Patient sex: M
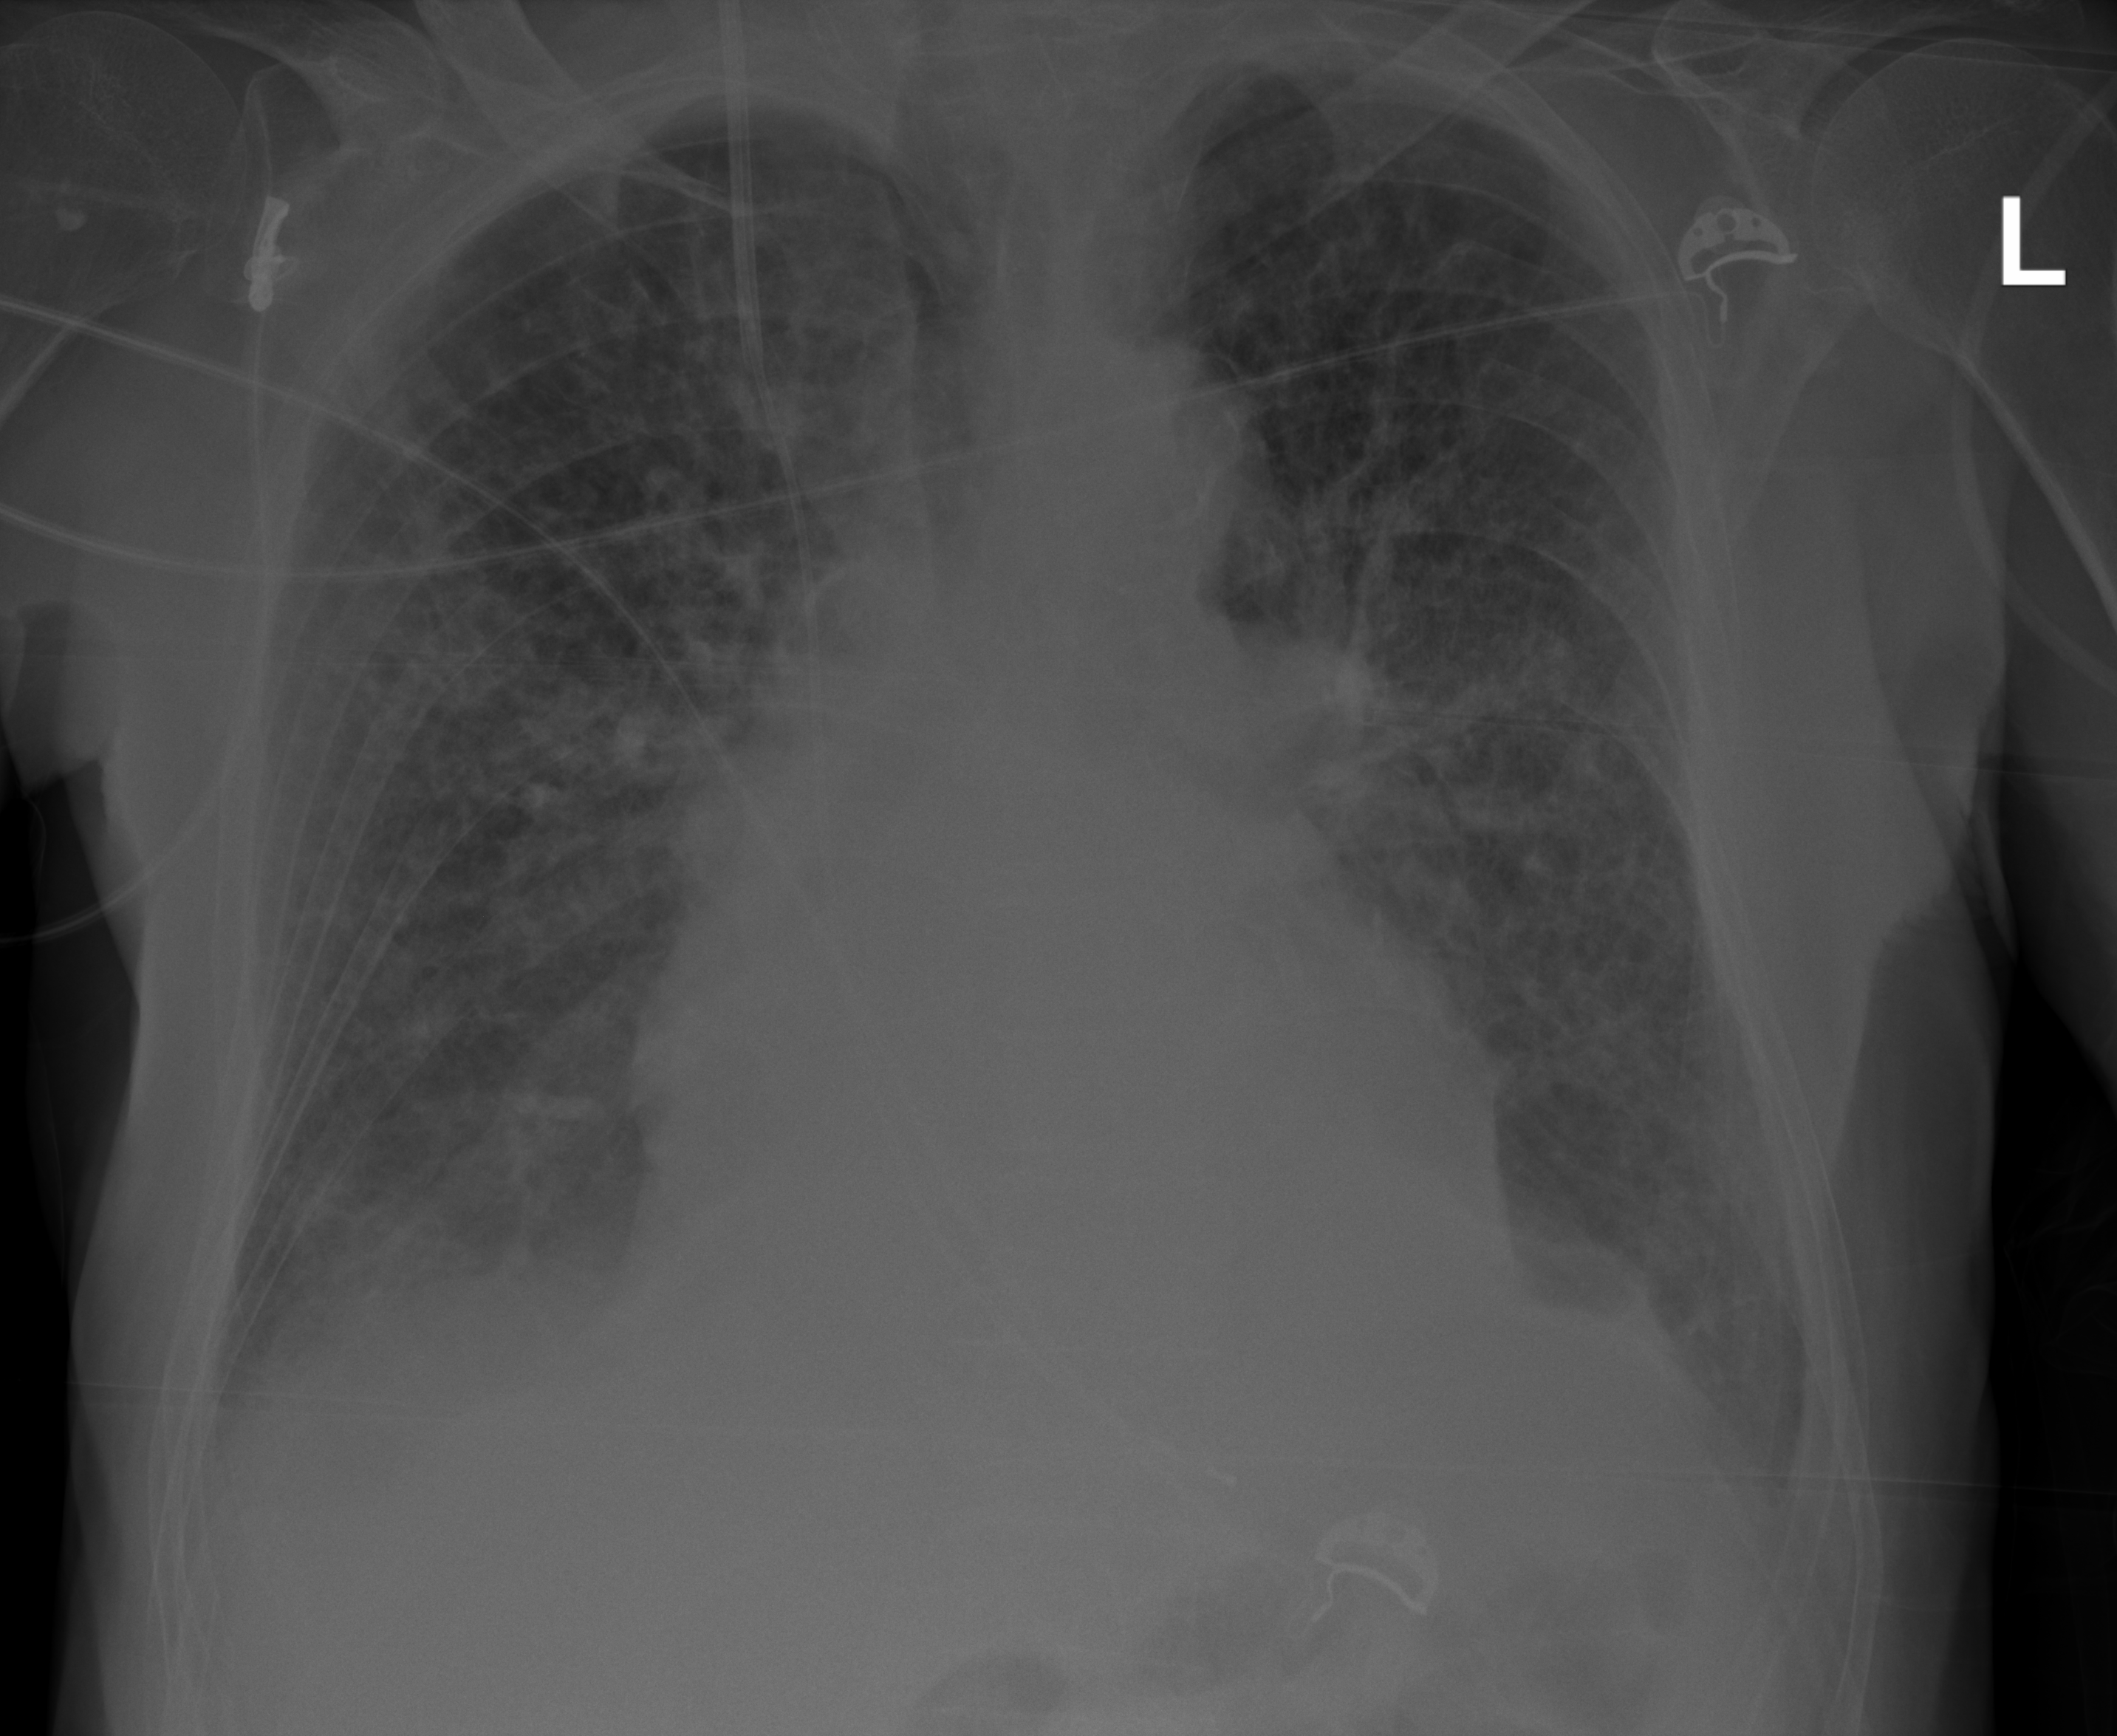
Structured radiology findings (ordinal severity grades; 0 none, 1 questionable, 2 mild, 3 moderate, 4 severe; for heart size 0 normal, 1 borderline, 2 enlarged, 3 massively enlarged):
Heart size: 1
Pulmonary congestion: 2
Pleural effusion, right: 2
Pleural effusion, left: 2
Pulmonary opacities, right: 3
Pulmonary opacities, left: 3
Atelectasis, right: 2
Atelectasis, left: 2